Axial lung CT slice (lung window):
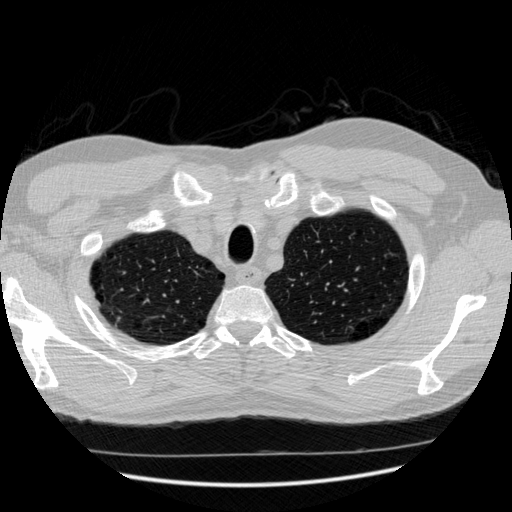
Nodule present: no